Question: I want to create an app in which I'm having a 'ListView'.
I want my 'ListView' to look like the below image. But the thing is that only the 'Button's in the list are clickable, nothing else. How can I achieve it

CustomList.Xml
'''
<?xml version="1.0" encoding="utf-8"?>
<LinearLayout xmlns:android="http://schemas.android.com/apk/res/android"
android:orientation="horizontal"
android:layout_width="match_parent"
android:layout_height="match_parent"
android:background="#fff">
<LinearLayout
android:orientation="vertical"
android:layout_width="250dp"
android:background="#fff"
android:layout_height="match_parent">
<LinearLayout
android:orientation="horizontal"
android:layout_width="wrap_content"
android:layout_height="wrap_content">
<TextView
android:layout_width="wrap_content"
android:layout_height="wrap_content"
android:text="Job Code"
android:id="@+id/tv_job_code"
style="@style/Job_on_Call"
android:layout_marginTop="5dp"
android:layout_marginLeft="10dp"
android:textStyle="bold"/>
</LinearLayout>
<LinearLayout
android:orientation="horizontal"
android:layout_width="wrap_content"
android:layout_height="wrap_content"
android:layout_marginLeft="10dp"
android:layout_marginTop="5dp">
<TextView
android:layout_width="wrap_content"
android:layout_height="wrap_content"
android:text="Category"
android:id="@+id/tv_category"
style="@style/Job_on_Call"/>
<TextView
android:layout_width="wrap_content"
android:layout_height="wrap_content"
android:text="("
android:id="@+id/textView4"
style="@style/Job_on_Call"/>
<TextView
android:layout_width="wrap_content"
android:layout_height="wrap_content"
android:text="Years"
android:id="@+id/tv_exp_yrs"
style="@style/Job_on_Call"/>
<TextView
android:layout_width="wrap_content"
android:layout_height="wrap_content"
android:text=","
android:id="@+id/textView5"
style="@style/Job_on_Call"/>
<TextView
android:layout_width="wrap_content"
android:layout_height="wrap_content"
android:text="Mnths"
android:id="@+id/tv_exp_mnths"
style="@style/Job_on_Call"/>
<TextView
android:layout_width="wrap_content"
android:layout_height="wrap_content"
android:text=")"
android:id="@+id/textView45"
style="@style/Job_on_Call"/>
</LinearLayout>
<LinearLayout
android:orientation="horizontal"
android:layout_width="wrap_content"
android:layout_height="wrap_content"
android:layout_marginLeft="10dp"
android:layout_marginTop="10dp">
<TextView
android:layout_width="wrap_content"
android:layout_height="wrap_content"
android:text="Posted On:"
style="@style/Job_on_Call"/>
<TextView
android:layout_width="wrap_content"
android:layout_height="wrap_content"
android:text="6-12-2014"
android:id="@+id/tv_date"
style="@style/Job_on_Call"
android:layout_marginLeft="5dp"/>
</LinearLayout>
</LinearLayout>
<LinearLayout
android:orientation="horizontal"
android:layout_width="fill_parent"
android:layout_height="fill_parent">
<LinearLayout
android:orientation="vertical"
android:layout_width="fill_parent"
android:layout_height="fill_parent">
<Button
style="?android:attr/buttonStyleSmall"
android:layout_width="match_parent"
android:layout_height="wrap_content"
android:text="Matching Jobs"
android:id="@+id/button"/>
<Button
style="?android:attr/buttonStyleSmall"
android:layout_width="match_parent"
android:layout_height="wrap_content"
android:text="Applied Jobs"
android:id="@+id/button2"/>
</LinearLayout>
</LinearLayout>
</LinearLayout>
'''
CustomAdapter
'''
package com.example.jobs_on_call_adapter;
import android.content.Context;
import android.view.LayoutInflater;
import android.view.View;
import android.view.ViewGroup;
import android.widget.BaseAdapter;
import android.widget.TextView;
import com.example.jobs_on_call.app.R;
import com.example.jobs_on_call_object.SearchValues;
import java.util.ArrayList;
import java.util.HashMap;
/**
* Created by ANUJ on 6/11/2014.
*/
public class SearchJobsCustomList extends BaseAdapter {
Context c;
ArrayList<HashMap<String, String>> data;
HashMap<String, String> resultp = new HashMap<String, String> ();
ArrayList<SearchValues> values;
SearchValues a;
public SearchJobsCustomList(Context c, ArrayList<SearchValues> values) {
super ();
this.c = c;
this.values = values;
}
@Override
public int getCount() {
return values.size ();
}
@Override
public Object getItem(int i) {
return null;
}
@Override
public long getItemId(int i) {
return 0;
}
@Override
public View getView(int i, View view, ViewGroup viewGroup) {
a = new SearchValues ();
if (view == null) {
view = LayoutInflater.from (c).inflate (R.layout.custom_search_jobs_lists, viewGroup, false);
a = values.get (i);
TextView JobCode = (TextView) view.findViewById (R.id.tv_job_code);
TextView Category = (TextView) view.findViewById (R.id.tv_category);
TextView ExpYrs = (TextView) view.findViewById (R.id.tv_exp_yrs);
TextView ExpMnths = (TextView) view.findViewById (R.id.tv_exp_mnths);
TextView Date = (TextView) view.findViewById (R.id.tv_date);
JobCode.setText (a.code);
Category.setText (a.title);
// ExpYrs.setText (resultp.get ("minExp"));
// ExpMnths.setText (resultp.get ("maxExp"));
// Date.setText (resultp.get ("postedOn"));
// JobCode.setText ("CGT011");
// Category.setText ("Press");
// ExpYrs.setText ("1 Year");
// ExpMnths.setText ("5 Months");
// Date.setText ("6-6-14");
}
return view;
}
}
'''
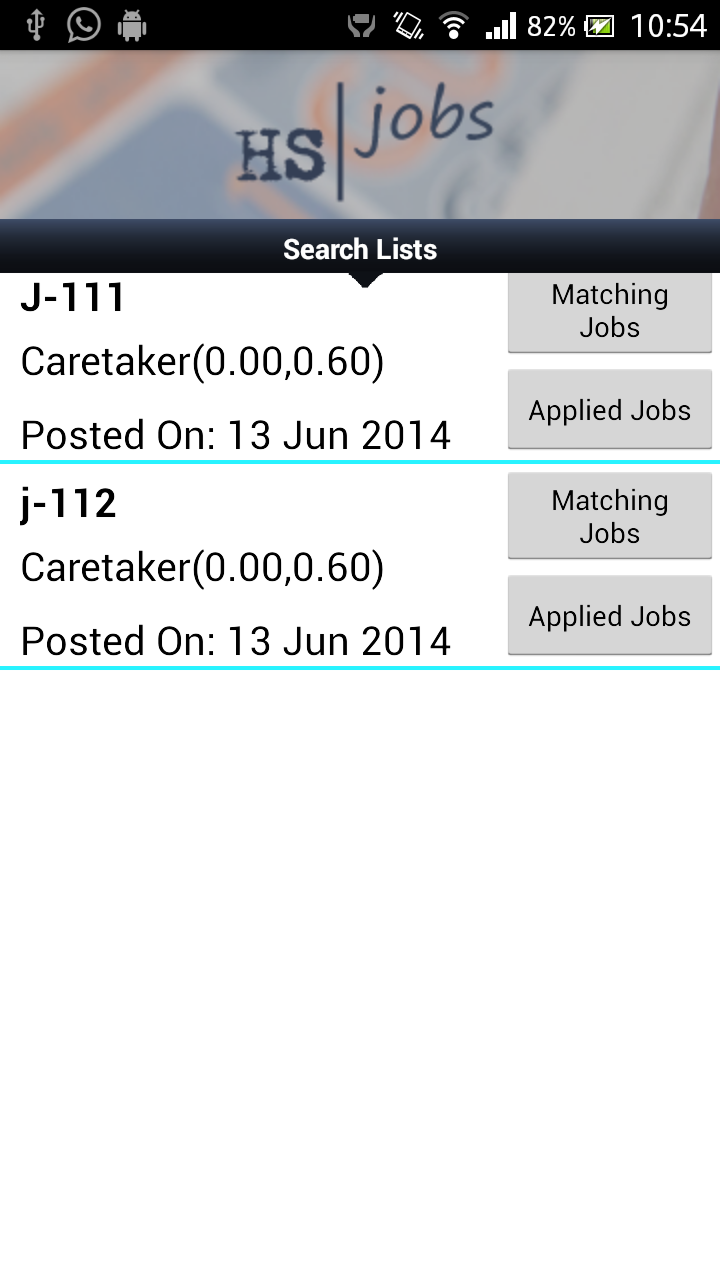
Answer: Use 'android:focusable="false"' in your buttons properties in CustomList.Xml.
This should do the trick.
'''
<LinearLayout
android:orientation="horizontal"
android:layout_width="fill_parent"
android:layout_height="fill_parent">
<LinearLayout
android:orientation="vertical"
android:layout_width="fill_parent"
android:layout_height="fill_parent">
<Button
style="?android:attr/buttonStyleSmall"
android:layout_width="match_parent"
android:layout_height="wrap_content"
android:text="Matching Jobs"
android:focusable="false"
android:id="@+id/button"/>
<Button
style="?android:attr/buttonStyleSmall"
android:layout_width="match_parent"
android:layout_height="wrap_content"
android:text="Applied Jobs"
android:focusable="false"
android:id="@+id/button2"/>
</LinearLayout>
</LinearLayout>
'''
Dont forget to add setOnItemClickListener in your listview.